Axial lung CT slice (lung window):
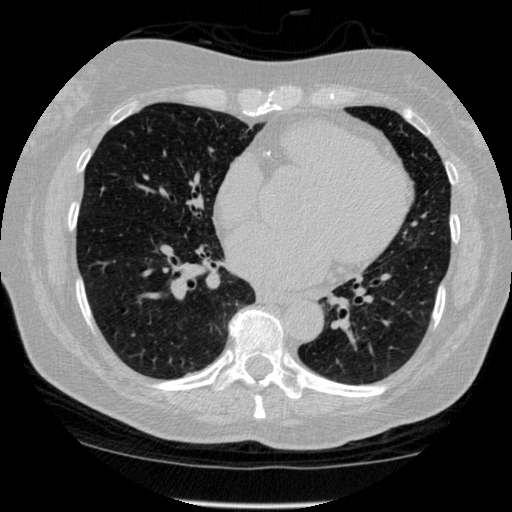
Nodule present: no